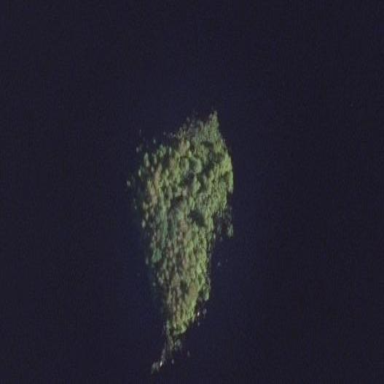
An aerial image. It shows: Islet covered with needle-leaved woodland.